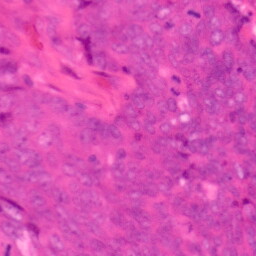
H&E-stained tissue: Colon